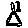
Label: triangle